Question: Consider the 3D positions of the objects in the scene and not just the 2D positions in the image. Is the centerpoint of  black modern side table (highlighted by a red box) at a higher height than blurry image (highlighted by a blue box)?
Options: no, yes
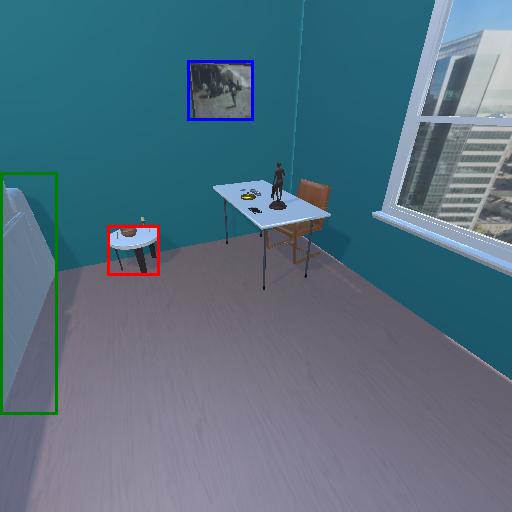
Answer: no